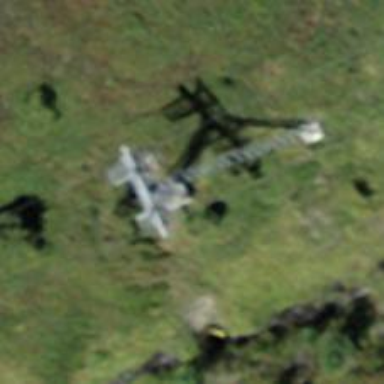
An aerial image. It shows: Pylon for aerialway.